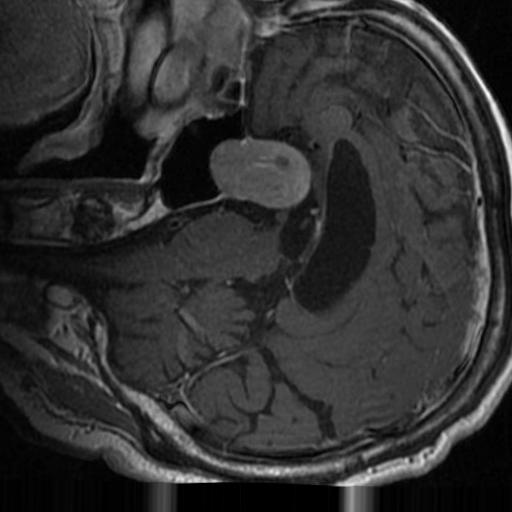
Label: brain_tumor